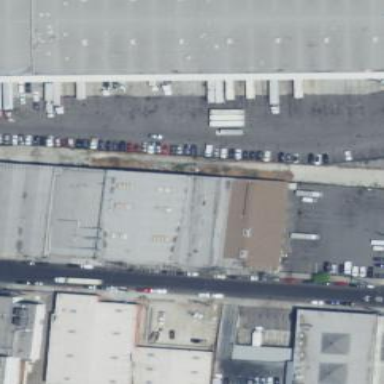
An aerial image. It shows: Warehouse.